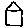
Label: house